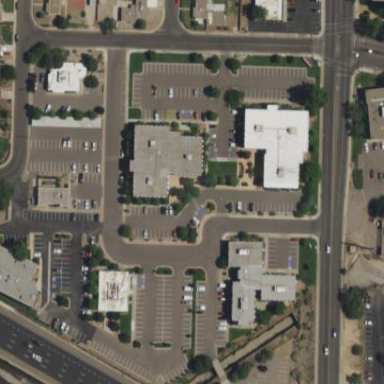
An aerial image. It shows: Commercial area.